【题型】解答题　【知识点】解析几何　【难度】medium
已知椭圆 \(C\): \(\dfrac{x^2}{12} + y^2 = 1\)，点 \(P\) 为 \(C\) 的上顶点．

\vspace{0.8em}
\noindent
(1) 求椭圆 \(C\) 的离心率；

\vspace{0.8em}
\noindent
(2) 求椭圆上动点 \(T\) 到点 \(P\) 的距离的最大值；

\vspace{0.8em}
\noindent
(3) 设与两坐标轴均不垂直的直线 \(l\) 与椭圆 \(C\) 交于异于 \(P\) 的两点 \(A\) 和 \(B\)，设直线 \(PA\)、\(PB\) 的斜率分别为 \(k_1\)、\(k_2\)．当 \(k_1 + k_2 = -2\) 时，判断直线 \(l\) 是否经过定点？若是，请求出这一定点；若不是，请说明理由．
【解答】
\noindent
【答案】(1) $\dfrac{\sqrt{33}}{6}$

\vspace{0.5em}
\noindent
(2) $\dfrac{12}{11}\sqrt{11}$

\vspace{0.5em}
\noindent
(3) 过定点，$(1, -1)$

\vspace{1em}
\noindent
【分析】
(1) 根据方程确定 $a, b, c$ 的值，再求离心率的值。

\vspace{0.5em}
\noindent
(2) 利用两点间的距离公式，结合椭圆的范围和二次函数在给定区间上值域的求法求最大值。

\vspace{0.5em}
\noindent
(3) 设直线 $y = kx + m$，与椭圆方程联立，结合韦达定理，表示出 $x_1 + x_2, x_1x_2$，根据 $k_1 + k_2 = -2$ 列式，化简可得 $k, m$ 的关系，再确定直线是否过定点。

\vspace{1em}
\noindent
【详解】
(1) 由题 $a^2 = 12$，$b^2 = 1$，$c^2 = 11$。
所以离心率 $e = \dfrac{c}{a} = \dfrac{\sqrt{11}}{\sqrt{12}} = \dfrac{\sqrt{33}}{6}$。

\vspace{0.8em}
\noindent
(2) 由题可知 $P(0,1)$，设 $T(x,y)$，
则 $PT^2 = x^2 + (y - 1)^2 = 12 - 12y^2 + y^2 - 2y + 1 = -11y^2 - 2y + 13 = -11\left(y + \dfrac{1}{11}\right)^2 + \dfrac{144}{11}$，$y \in [-1,1]$。
由于 $-\dfrac{1}{11} \in [-1,1]$，
所以当 $y = -\dfrac{1}{11}$ 时，$PT$ 取到最大值为 $\dfrac{12}{11}\sqrt{11}$。

\vspace{0.8em}
\noindent
(3) 如图：

\noindent
设 $l: y = kx + m$，$A(x_1, y_1)$，$B(x_2, y_2)$。

\vspace{0.5em}
\noindent
因为直线 $l$ 与椭圆 $C$ 交于异于 $P$ 的两点 $A$ 和 $B$，所以 $m \neq 1$。

\vspace{0.5em}
\noindent
所以 $\begin{cases} y = kx + m \\ x^2 + 12y^2 = 12 \end{cases}$，故 $(1 + 12k^2)x^2 + 24kmx + 12m^2 - 12 = 0$，则
\[
\begin{cases}
\Delta > 0 \\
x_1 + x_2 = \dfrac{-24km}{1 + 12k^2} \\
x_1x_2 = \dfrac{12m^2 - 12}{1 + 12k^2}
\end{cases}
\]

\vspace{0.5em}
\noindent
\[
k_1 + k_2 = \dfrac{y_1 - 1}{x_1} + \dfrac{y_2 - 1}{x_2} = \dfrac{2kx_1x_2 + (m - 1)(x_1 + x_2)}{x_1x_2} = \dfrac{24km^2 - 24k - 24km(m - 1)}{12m^2 - 12} = \dfrac{2km - 2k}{m^2 - 1} = -2,
\]

\vspace{0.5em}
\noindent
即 $m^2 + km - k - 1 = 0$。

\vspace{0.5em}
\noindent
故 $(m + (k + 1))(m - 1) = 0$，所以 $m = -k - 1$ 或 $m = 1$（因为 $m \neq 1$，故舍去）。

\vspace{0.5em}
\noindent
当 $m = -k - 1$，$y = kx - k - 1 = k(x - 1) - 1$，过定点 $(1, -1)$。

\vspace{0.5em}
\noindent
因此直线 $l$ 过定点 $(1, -1)$。
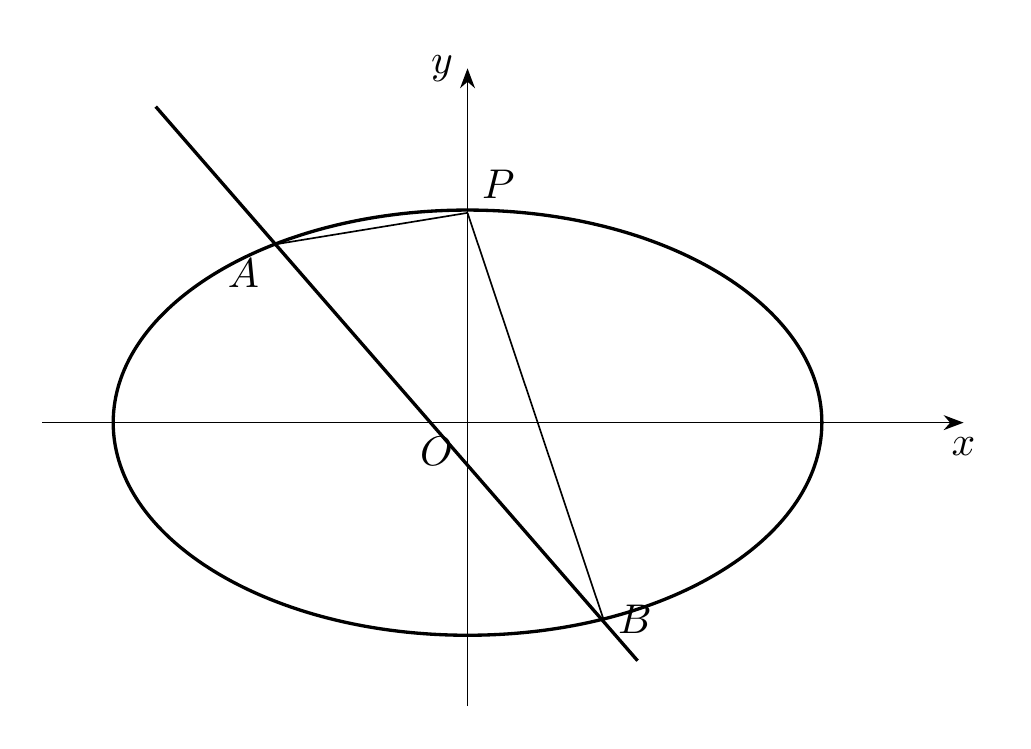